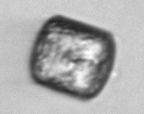
Label: Lauderia_annulata